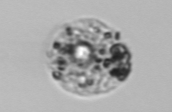
Label: Amoeba